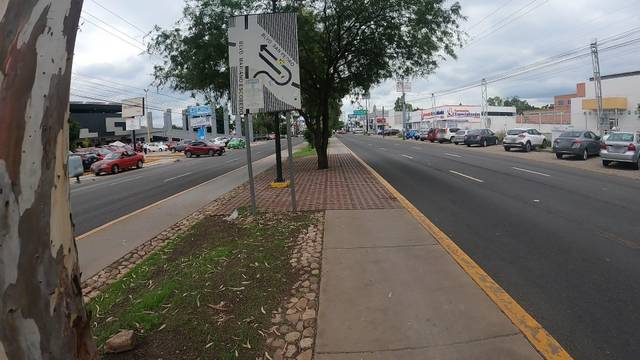
Region: Mexico
Coordinates: 21.104, -101.643